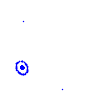
Particle: kaon